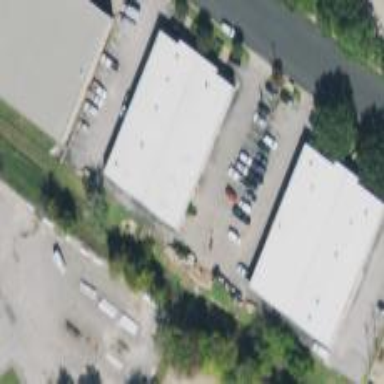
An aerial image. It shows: Commercial building.